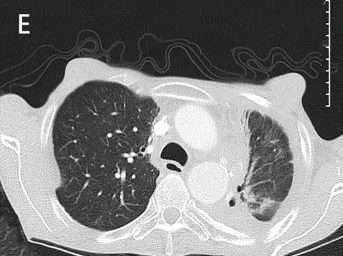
Diagnostic imaging. The chest CT scan lung window (E, F) showed right pleural effusion and bilateral pneumonia.
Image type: radiology (ct)